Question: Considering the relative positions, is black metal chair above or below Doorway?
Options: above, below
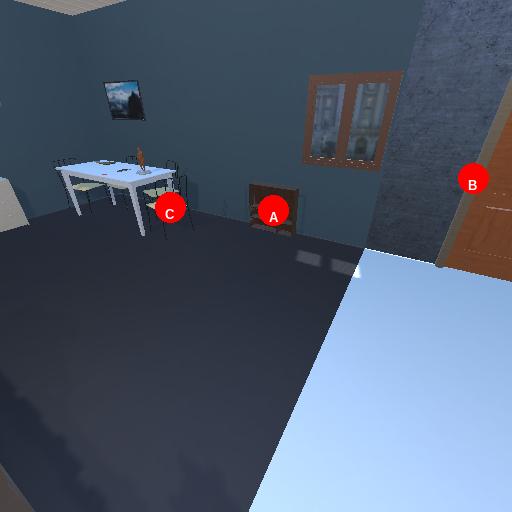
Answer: above